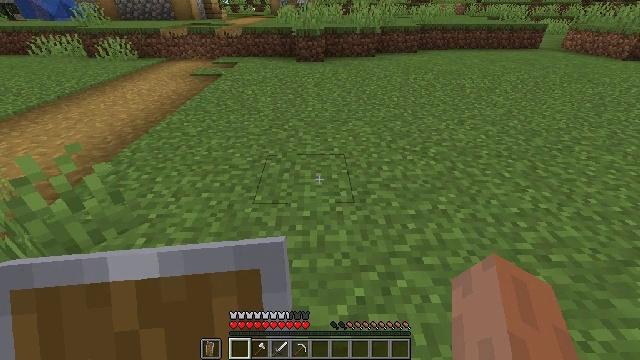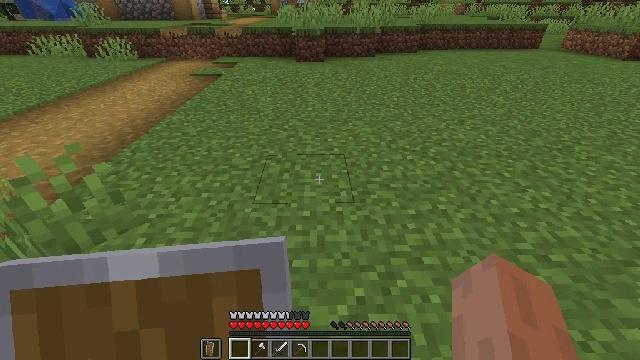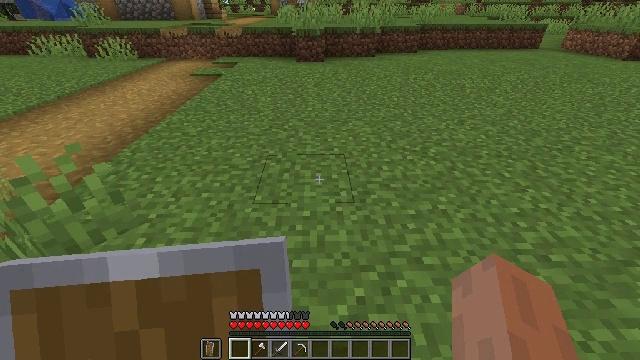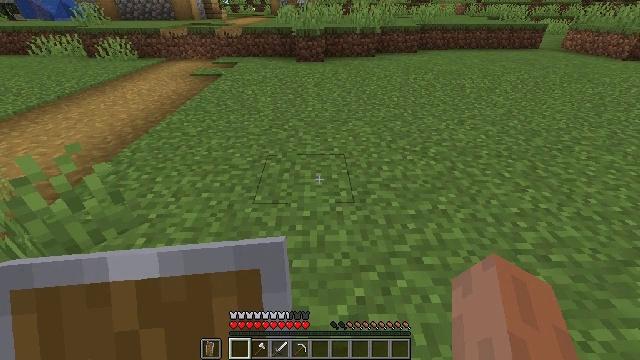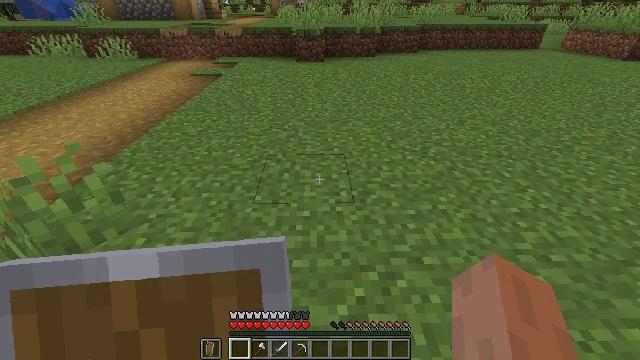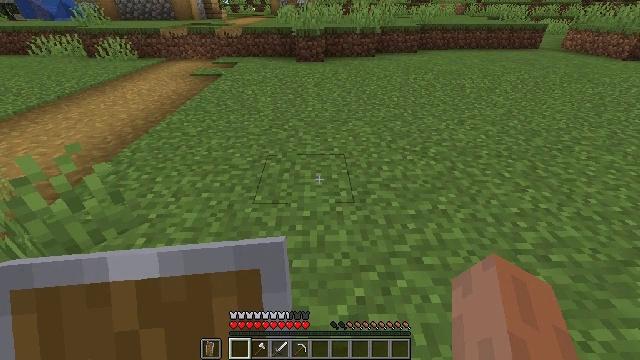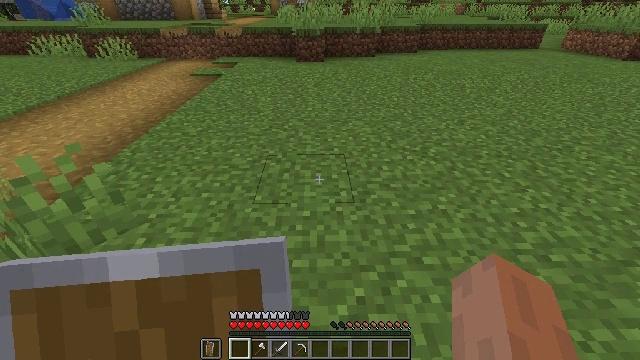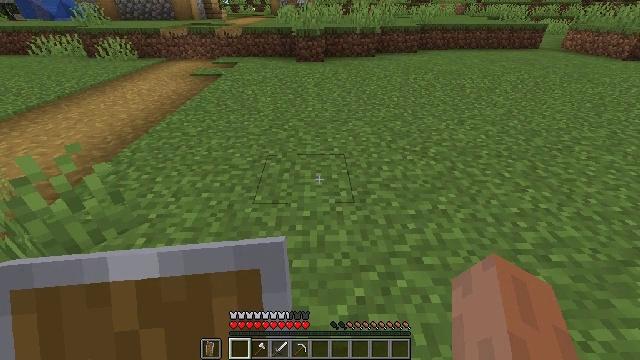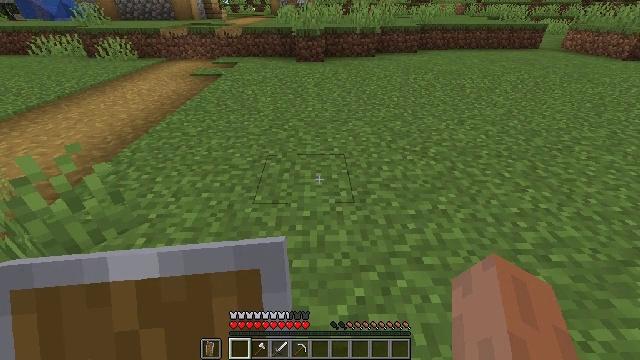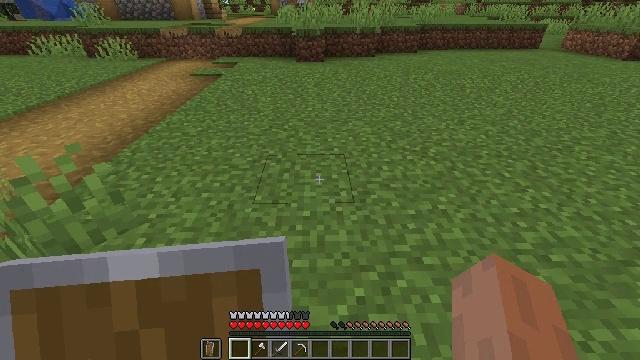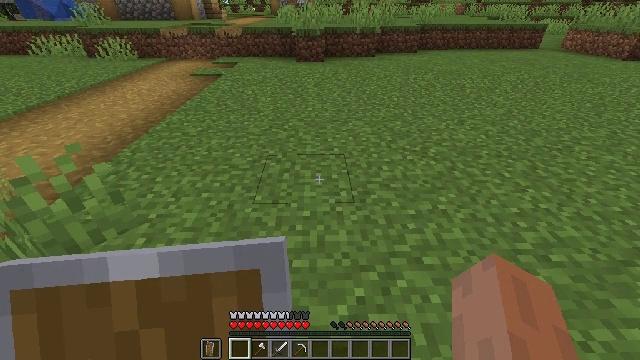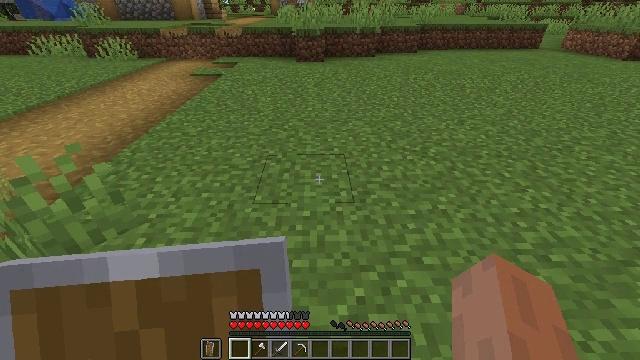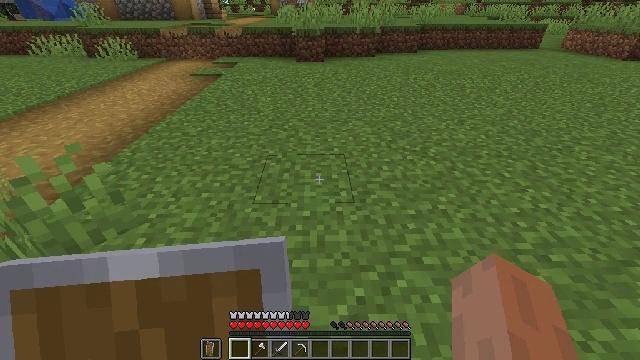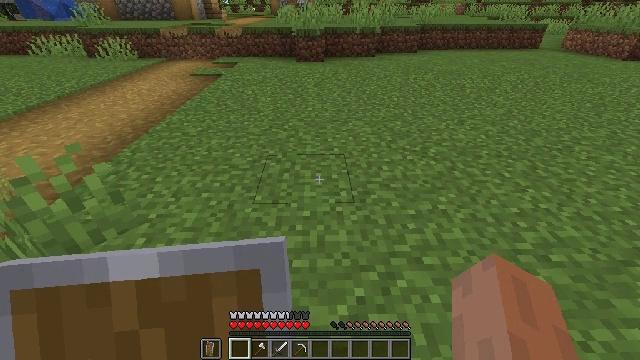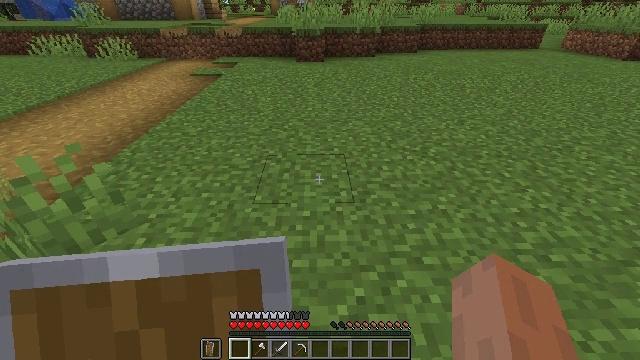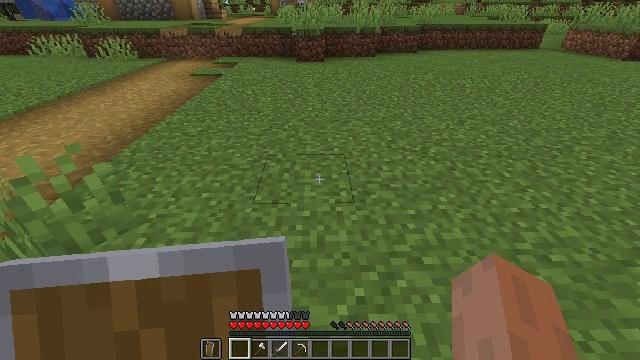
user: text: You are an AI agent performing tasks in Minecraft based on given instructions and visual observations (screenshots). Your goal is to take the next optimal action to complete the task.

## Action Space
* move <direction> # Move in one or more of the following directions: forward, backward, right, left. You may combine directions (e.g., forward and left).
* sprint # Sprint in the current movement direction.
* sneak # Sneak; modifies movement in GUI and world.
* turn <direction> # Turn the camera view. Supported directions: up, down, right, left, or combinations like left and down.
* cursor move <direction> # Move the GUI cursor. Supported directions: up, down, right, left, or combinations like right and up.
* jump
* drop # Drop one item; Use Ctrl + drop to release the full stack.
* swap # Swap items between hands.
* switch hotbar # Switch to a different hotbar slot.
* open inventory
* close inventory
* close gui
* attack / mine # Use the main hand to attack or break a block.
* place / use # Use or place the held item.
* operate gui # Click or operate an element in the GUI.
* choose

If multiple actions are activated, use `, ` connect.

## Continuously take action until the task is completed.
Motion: motion action
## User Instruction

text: craft item air
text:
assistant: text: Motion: no_op
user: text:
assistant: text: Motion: no_op
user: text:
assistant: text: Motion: no_op
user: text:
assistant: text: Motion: no_op
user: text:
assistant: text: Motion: no_op
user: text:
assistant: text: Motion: no_op
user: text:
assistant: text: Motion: no_op
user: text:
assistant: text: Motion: no_op
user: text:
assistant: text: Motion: no_op
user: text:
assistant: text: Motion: no_op
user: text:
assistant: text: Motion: no_op
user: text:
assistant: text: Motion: no_op
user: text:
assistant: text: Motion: no_op
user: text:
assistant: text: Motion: no_op
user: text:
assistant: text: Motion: no_op
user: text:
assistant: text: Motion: no_op
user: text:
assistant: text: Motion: no_op
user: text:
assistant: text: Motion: no_op
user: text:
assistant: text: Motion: no_op
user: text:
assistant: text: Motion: no_op
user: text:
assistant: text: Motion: no_op
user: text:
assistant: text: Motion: no_op
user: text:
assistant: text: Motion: no_op
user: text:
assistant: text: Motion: no_op
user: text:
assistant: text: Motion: no_op
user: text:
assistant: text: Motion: no_op
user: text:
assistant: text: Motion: no_op
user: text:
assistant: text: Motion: no_op
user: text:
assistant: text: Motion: no_op
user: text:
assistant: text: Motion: no_op